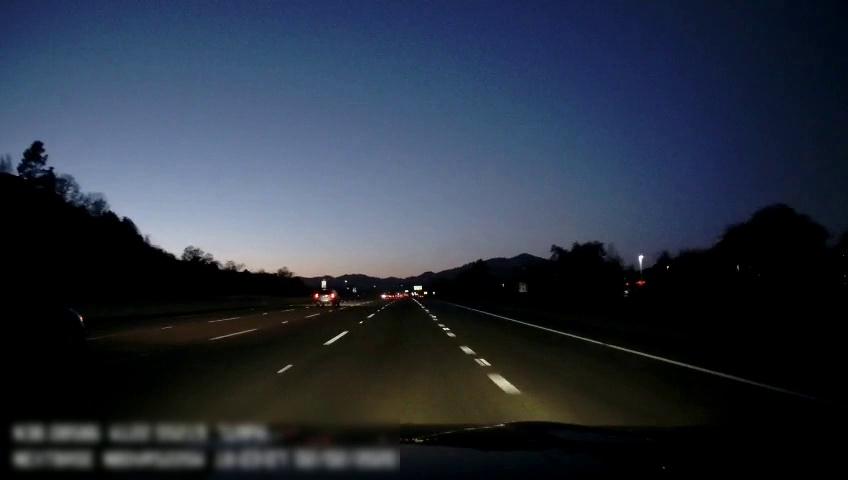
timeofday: Dusk/Dawn/Twilight
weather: Other
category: Drivable Space
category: Vehicles | SUV
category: Vehicles | SUV
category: Lanes | Alternate Lane
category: Lanes | Alternate Lane
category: Lanes | Alternate Lane
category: Lanes | Alternate Lane
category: Lanes | Alternate Lane
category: Lanes | Alternate Lane
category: Traffic | Signs
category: Traffic | Signs